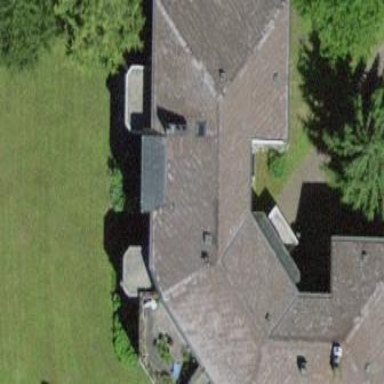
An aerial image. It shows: Apartment building with hipped roof.